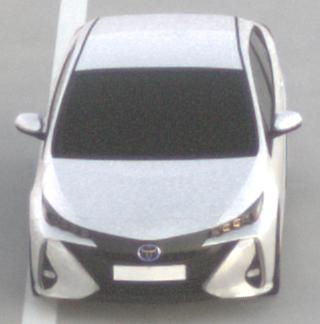
Make: Toyota
Model: Prius 1.8 Plug-In Hybrid
Detailed model: Prius (XW5) Plug-In
Model produced from: 2019/07
Model produced until: 2020/07
Doors: 5
Color: white
Road condition: dry road
Daytime: sunrise or sunset
Contrast: low contrast